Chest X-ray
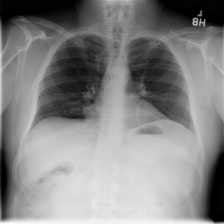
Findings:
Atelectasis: negative
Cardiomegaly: negative
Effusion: negative
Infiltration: negative
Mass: negative
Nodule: negative
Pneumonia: negative
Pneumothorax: negative
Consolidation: negative
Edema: negative
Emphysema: negative
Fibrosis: negative
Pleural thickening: negative
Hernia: negative